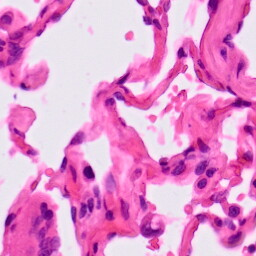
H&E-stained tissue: Lung